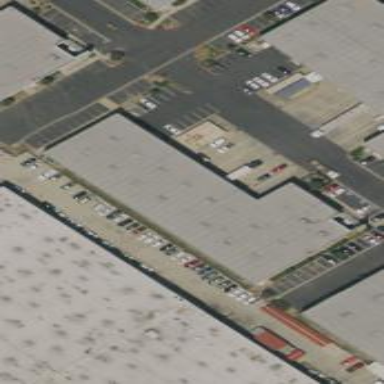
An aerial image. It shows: Industrial building.